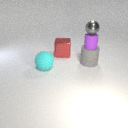
large red metal cube behind large gray rubber cylinder